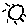
Label: sun